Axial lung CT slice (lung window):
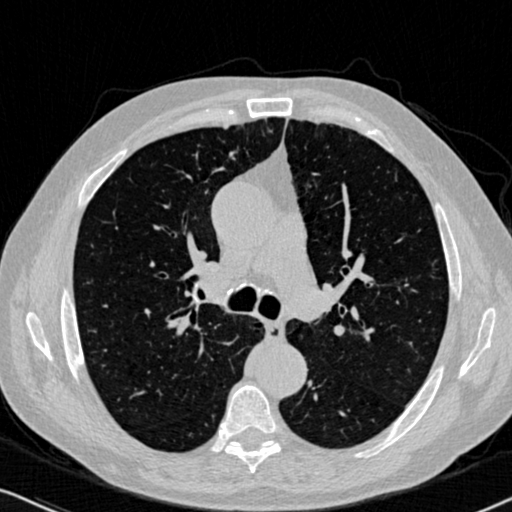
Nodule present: no